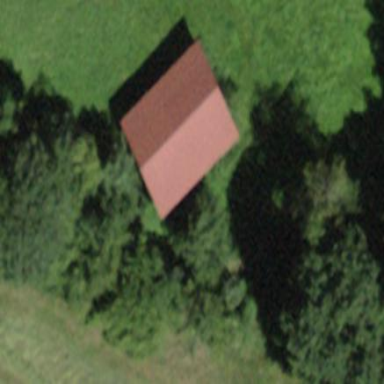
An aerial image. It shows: Rural barn.